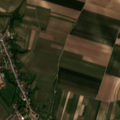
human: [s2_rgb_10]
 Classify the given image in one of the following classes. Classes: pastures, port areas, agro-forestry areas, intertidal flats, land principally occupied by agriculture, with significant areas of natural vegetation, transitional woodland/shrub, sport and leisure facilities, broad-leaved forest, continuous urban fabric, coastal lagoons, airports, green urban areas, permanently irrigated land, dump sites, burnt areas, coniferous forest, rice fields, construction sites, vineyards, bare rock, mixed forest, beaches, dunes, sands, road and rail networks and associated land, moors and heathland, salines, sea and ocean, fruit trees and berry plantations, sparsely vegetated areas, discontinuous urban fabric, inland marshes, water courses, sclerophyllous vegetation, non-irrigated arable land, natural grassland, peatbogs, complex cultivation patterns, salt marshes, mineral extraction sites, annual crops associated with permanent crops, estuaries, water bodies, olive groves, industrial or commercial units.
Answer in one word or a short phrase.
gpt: discontinuous urban fabric, non-irrigated arable land, vineyards